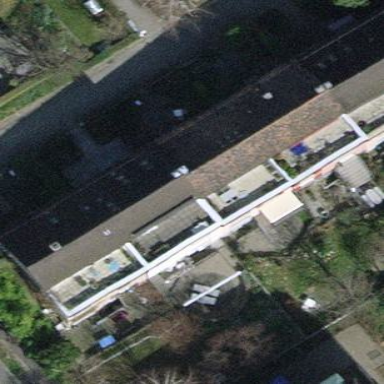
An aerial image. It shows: Terrace building.